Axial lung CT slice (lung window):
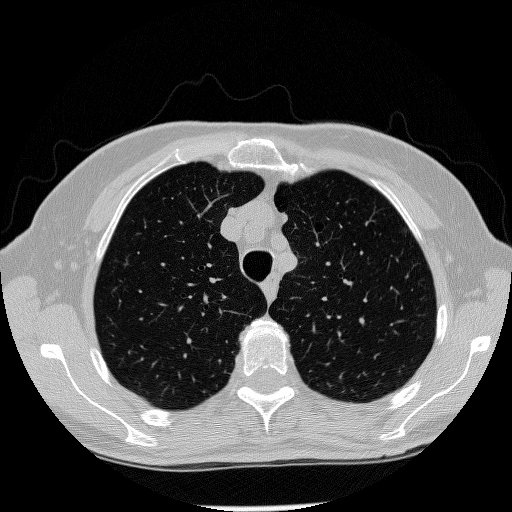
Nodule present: yes
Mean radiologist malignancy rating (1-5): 2